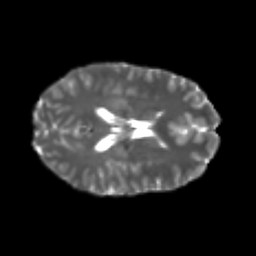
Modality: T2w
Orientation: axial
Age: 25
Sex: female
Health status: healthy
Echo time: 0.074 s